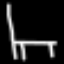
Label: chair